Field crop: maize
Growth stage: 2
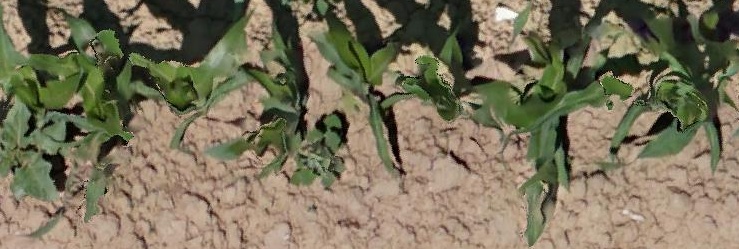
Species: maize